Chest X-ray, PA view. Patient: 53 years old, sex F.
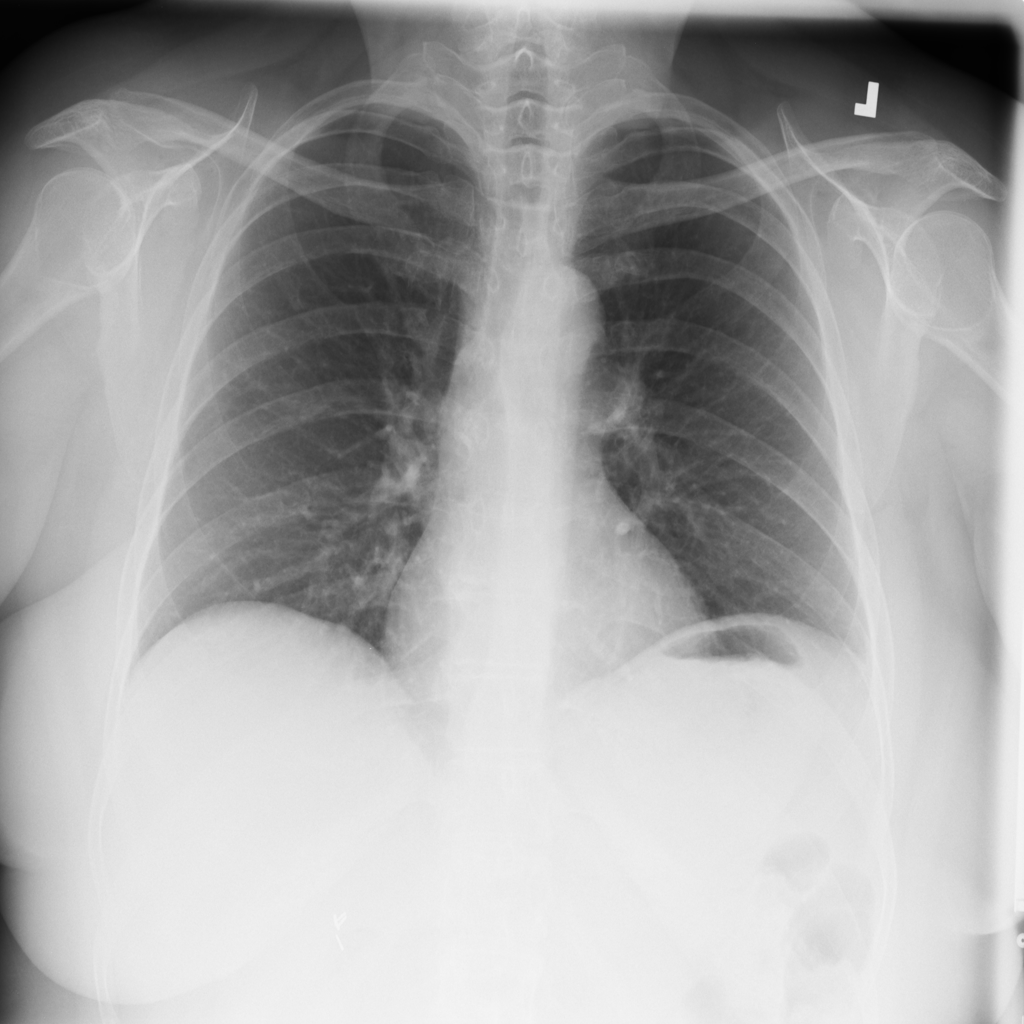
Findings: No Finding